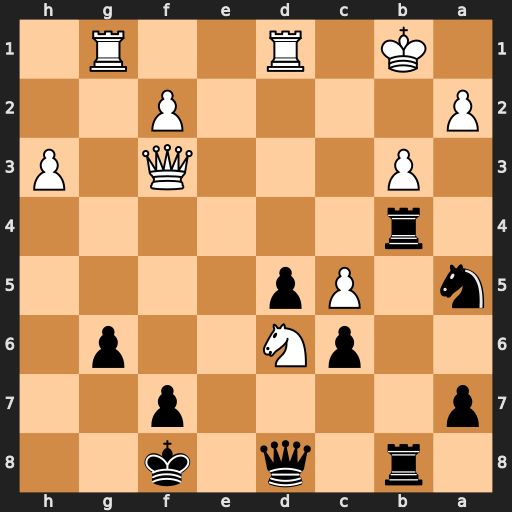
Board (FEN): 1r1q1k2/p4p2/2pN2p1/n1Pp4/1r6/1P3Q1P/P4P2/1K1R2R1
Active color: b
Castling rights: -
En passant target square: -
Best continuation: Rxb3+ axb3 Rxb3+ Qxb3 Nxb3